Question: how to make the layout same as for normal screen and tablet screen?
can I change to linear layout with the same spaces and peding ? please help I'm new :)
xxxxxxxxxxxxxxxxxxxxxxxxxxxxxxxxxxxxxxxxxxxxxxxxxxxxx
xxxxxxxxxxxxxxxxxxxxxxxxxxxxxxxxxxxxxxxxxxxxxxxxxxxxx

the home code is
'''
<RelativeLayout xmlns:android="http://schemas.android.com/apk/res/android"
xmlns:tools="http://schemas.android.com/tools"
android:layout_width="match_parent"
android:layout_height="match_parent"
android:background="@drawable/backr"
android:paddingBottom="@dimen/activity_vertical_margin"
android:paddingLeft="@dimen/activity_horizontal_margin"
android:paddingRight="@dimen/activity_horizontal_margin"
android:paddingTop="@dimen/activity_vertical_margin"
tools:context=".FreeDENTAL" >
<Button
android:id="@+id/buttonlec"
android:layout_width="fill_parent"
android:layout_height="100dp"
android:layout_alignBottom="@+id/buttonbook"
android:layout_alignLeft="@+id/buttonbook"
android:layout_marginBottom="47dp"
android:background="@drawable/cooltext1218143078" />
<Button
android:id="@+id/buttonbook"
android:layout_width="fill_parent"
android:layout_height="50dp"
android:layout_alignParentTop="true"
android:layout_centerHorizontal="true"
android:layout_marginTop="158dp"
android:background="@drawable/cooltext1218138491" />
<Button
android:id="@+id/button1"
style="?android:attr/buttonStyleSmall"
android:layout_width="wrap_content"
android:layout_height="50dp"
android:layout_alignLeft="@+id/buttonbook"
android:layout_alignRight="@+id/buttonbook"
android:layout_below="@+id/buttonlec"
android:layout_marginTop="18dp"
android:background="@drawable/cooltext1218134039" />
<Button
android:id="@+id/button2"
style="?android:attr/buttonStyleSmall"
android:layout_width="160dp"
android:layout_height="wrap_content"
android:layout_alignLeft="@+id/button1"
android:layout_below="@+id/button1"
android:layout_marginTop="32dp"
android:background="@drawable/cooltext1218152696" />
<Button
android:id="@+id/button4"
style="?android:attr/buttonStyleSmall"
android:layout_width="wrap_content"
android:layout_height="wrap_content"
android:layout_alignLeft="@+id/button2"
android:layout_alignRight="@+id/button2"
android:layout_below="@+id/button2"
android:background="@drawable/tips"
/>
<Button
android:id="@+id/button5"
style="?android:attr/buttonStyleSmall"
android:layout_width="wrap_content"
android:layout_height="wrap_content"
android:layout_alignBaseline="@+id/button2"
android:layout_alignBottom="@+id/button2"
android:layout_alignLeft="@+id/button3"
android:layout_alignRight="@+id/button1"
android:background="@drawable/news" />
<Button
android:id="@+id/button3"
style="?android:attr/buttonStyleSmall"
android:layout_width="125dp"
android:layout_height="wrap_content"
android:layout_alignBottom="@+id/button4"
android:layout_alignRight="@+id/button1"
android:layout_below="@+id/button2"
android:background="@drawable/cooltext1218061123" />
</RelativeLayout>
'''
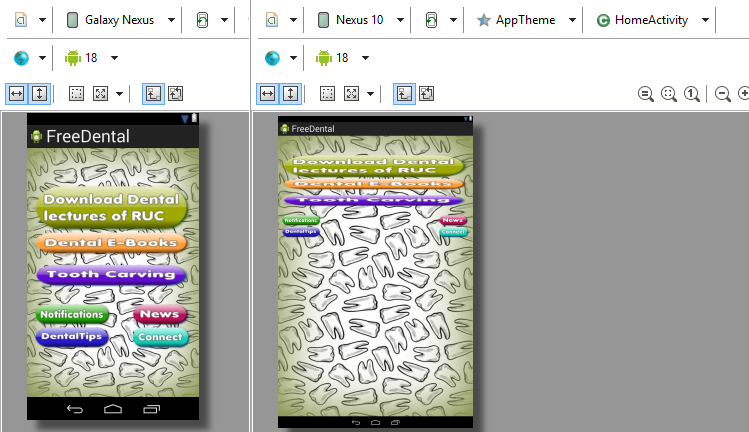
Answer: Try working with 'android:layout_weight' instead of fixed dp.
As can be seen here:
<URL>